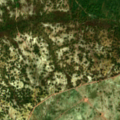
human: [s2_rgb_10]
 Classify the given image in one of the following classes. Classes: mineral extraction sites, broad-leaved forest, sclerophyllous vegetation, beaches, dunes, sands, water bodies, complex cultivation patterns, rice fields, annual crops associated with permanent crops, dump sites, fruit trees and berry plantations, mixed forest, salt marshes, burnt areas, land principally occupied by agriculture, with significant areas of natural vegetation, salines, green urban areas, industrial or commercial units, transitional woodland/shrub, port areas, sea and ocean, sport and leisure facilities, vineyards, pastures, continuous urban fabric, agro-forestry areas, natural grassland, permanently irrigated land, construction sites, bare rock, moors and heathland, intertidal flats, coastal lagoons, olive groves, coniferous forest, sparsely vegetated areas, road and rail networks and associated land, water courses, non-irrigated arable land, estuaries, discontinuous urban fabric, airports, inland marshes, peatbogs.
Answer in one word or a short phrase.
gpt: continuous urban fabric